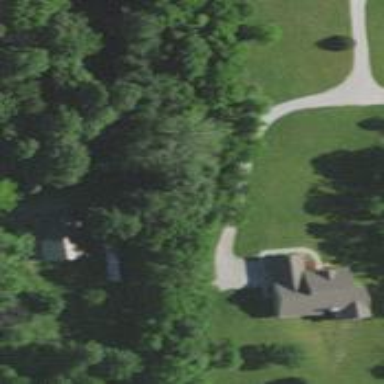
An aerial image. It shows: Driveway.